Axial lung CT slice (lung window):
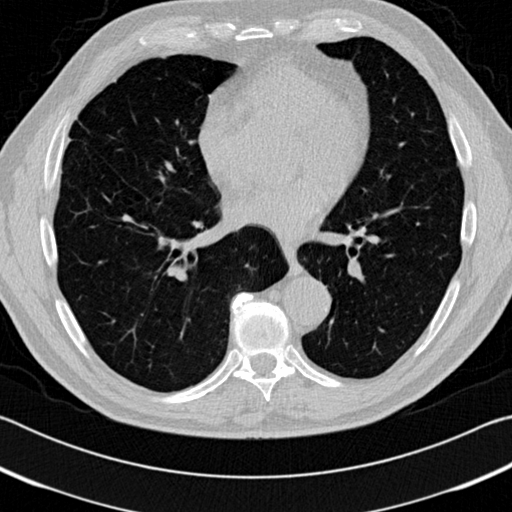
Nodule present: no